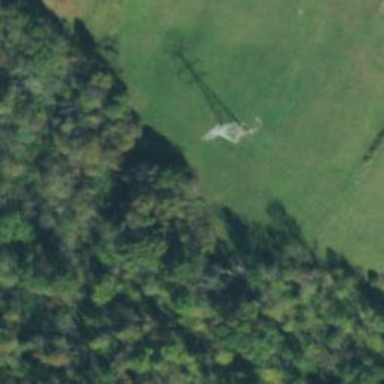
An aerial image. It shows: Lattice structure tower.